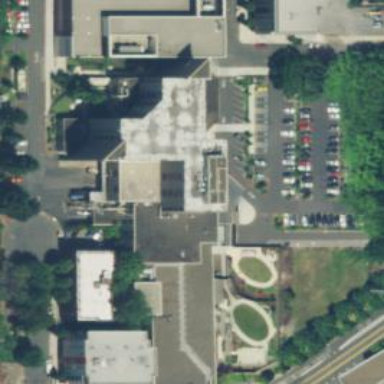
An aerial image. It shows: Hospital building.